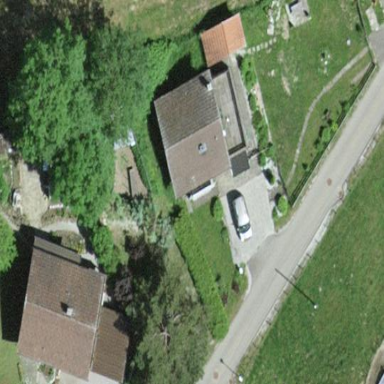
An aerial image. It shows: Simple house.